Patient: sex M, age 80
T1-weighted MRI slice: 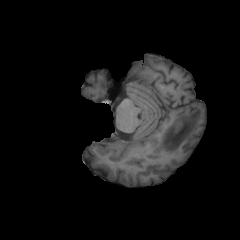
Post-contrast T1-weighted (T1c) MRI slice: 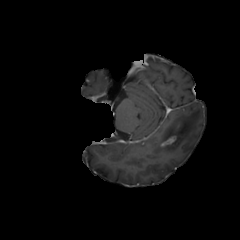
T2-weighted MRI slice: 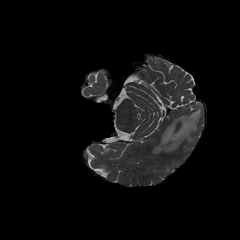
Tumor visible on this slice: yes
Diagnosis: Glioblastoma, IDH-wildtype
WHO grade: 4